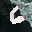
Label: 6